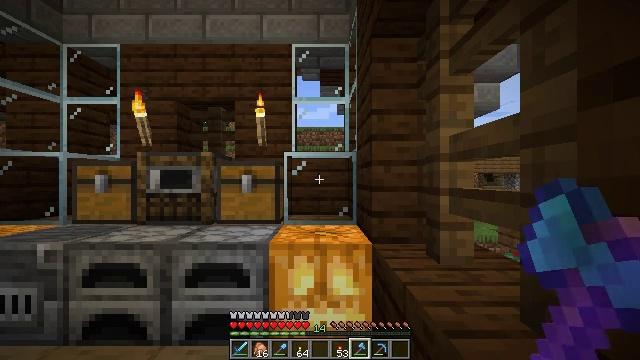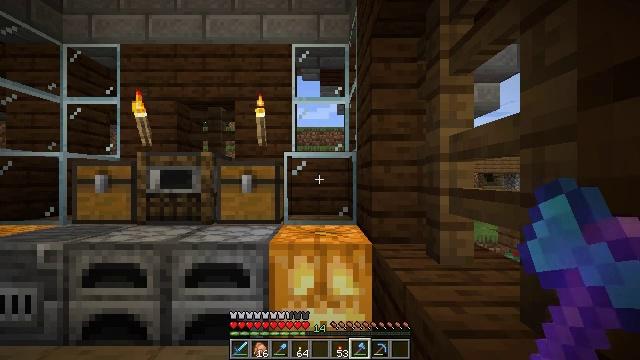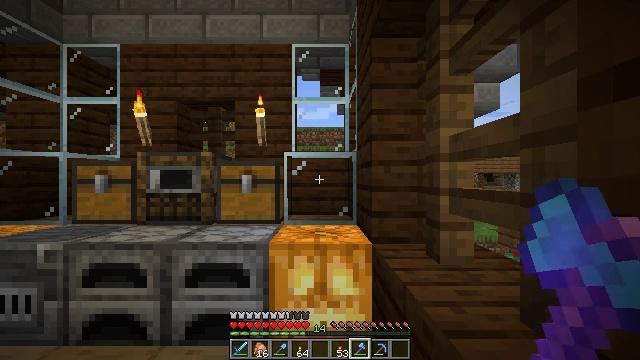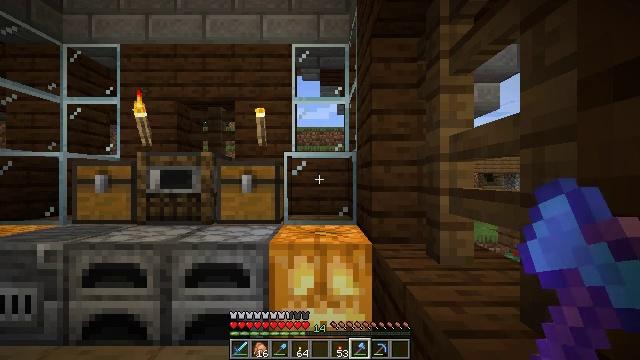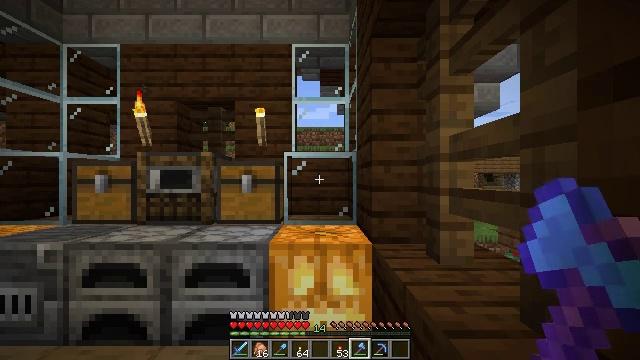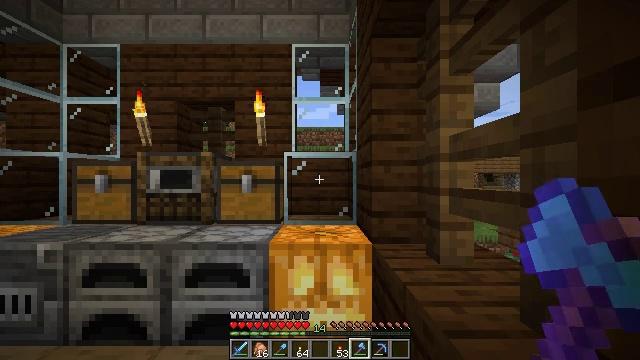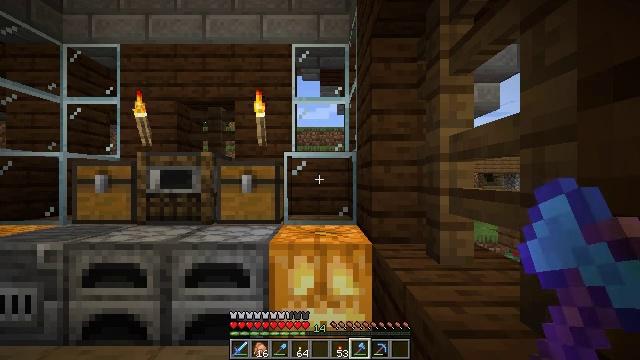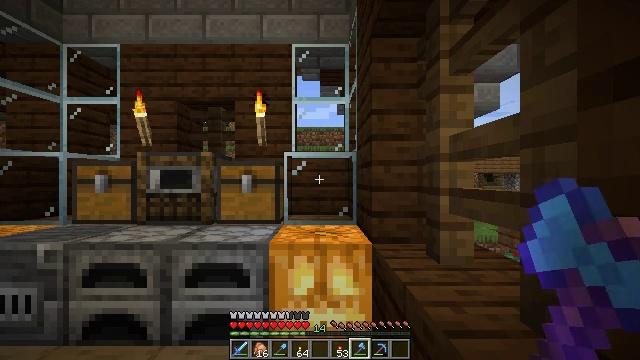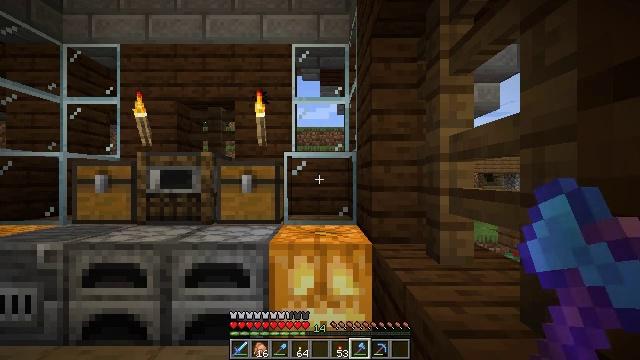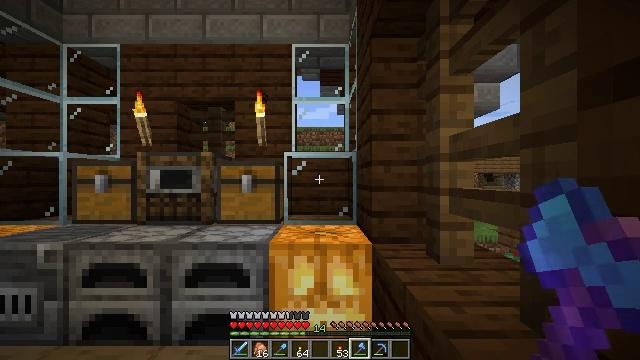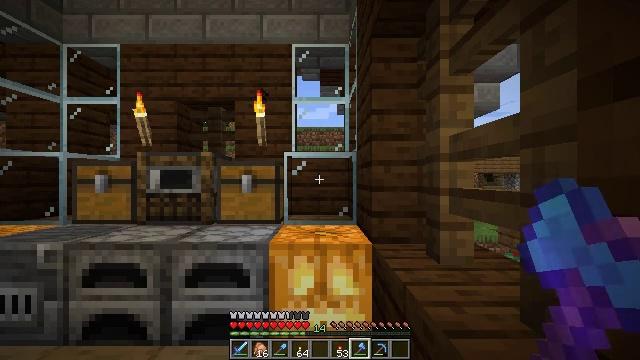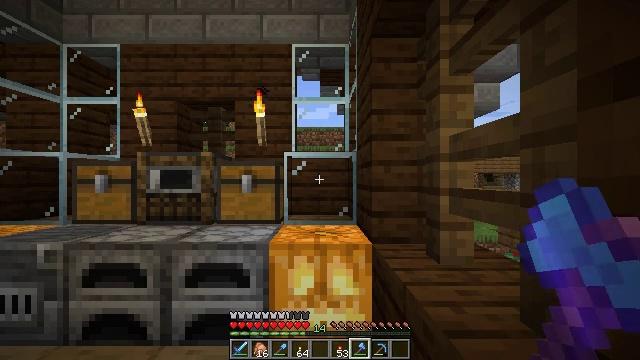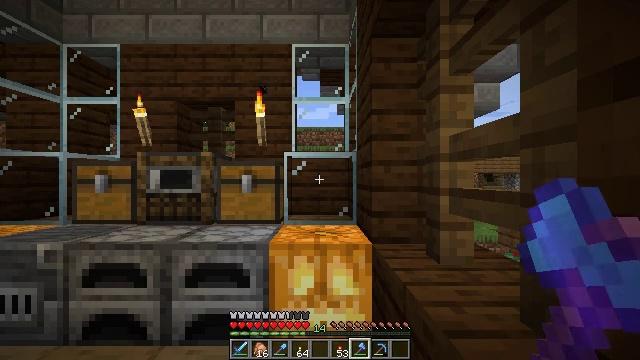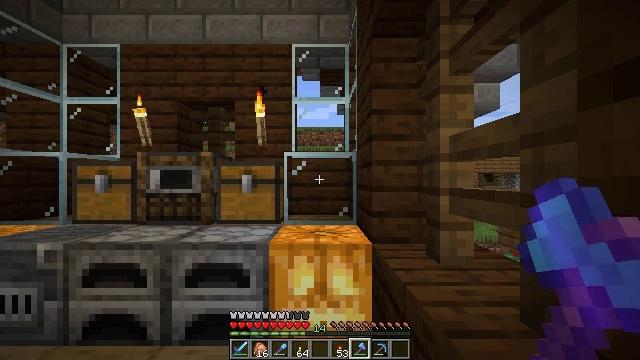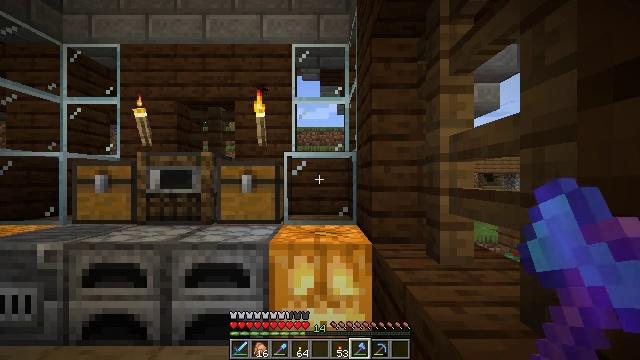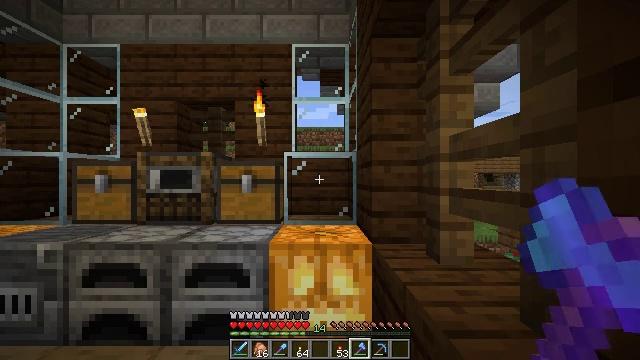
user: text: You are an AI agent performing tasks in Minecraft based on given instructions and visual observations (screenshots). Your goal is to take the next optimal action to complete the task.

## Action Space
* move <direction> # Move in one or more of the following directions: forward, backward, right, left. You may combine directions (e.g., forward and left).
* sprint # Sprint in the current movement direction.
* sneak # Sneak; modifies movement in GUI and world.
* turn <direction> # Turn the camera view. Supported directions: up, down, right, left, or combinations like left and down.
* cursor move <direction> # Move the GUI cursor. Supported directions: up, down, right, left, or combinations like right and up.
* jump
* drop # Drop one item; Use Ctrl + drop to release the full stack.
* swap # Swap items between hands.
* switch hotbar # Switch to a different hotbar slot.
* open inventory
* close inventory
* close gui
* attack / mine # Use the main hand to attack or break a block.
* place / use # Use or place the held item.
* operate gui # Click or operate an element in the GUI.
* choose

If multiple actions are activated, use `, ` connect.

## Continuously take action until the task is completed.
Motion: motion action
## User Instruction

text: Open a crafting table and make a brown bed.
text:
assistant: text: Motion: no_op
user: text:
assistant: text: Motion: no_op
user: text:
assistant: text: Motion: no_op
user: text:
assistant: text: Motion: no_op
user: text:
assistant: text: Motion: no_op
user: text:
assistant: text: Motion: no_op
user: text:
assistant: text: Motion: no_op
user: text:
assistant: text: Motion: no_op
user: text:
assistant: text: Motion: no_op
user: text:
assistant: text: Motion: no_op
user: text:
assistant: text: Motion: no_op
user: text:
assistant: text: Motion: no_op
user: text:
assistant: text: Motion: no_op
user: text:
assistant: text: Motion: no_op
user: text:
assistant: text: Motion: no_op
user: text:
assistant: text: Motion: no_op
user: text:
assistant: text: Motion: no_op
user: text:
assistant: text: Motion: no_op
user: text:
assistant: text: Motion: no_op
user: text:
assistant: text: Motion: no_op
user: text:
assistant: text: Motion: no_op
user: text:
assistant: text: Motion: no_op
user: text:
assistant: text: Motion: no_op
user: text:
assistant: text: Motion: no_op
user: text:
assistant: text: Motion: no_op
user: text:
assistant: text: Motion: no_op
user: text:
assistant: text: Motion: no_op
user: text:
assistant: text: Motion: no_op
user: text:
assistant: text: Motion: no_op
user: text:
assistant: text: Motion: no_op